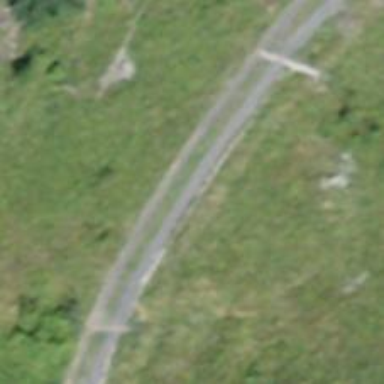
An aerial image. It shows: Track with grade 2 tracktype.